Question: Updated :
with the help of <URL>;'
Trying to insert dotted/dashed lines on the layout in Google Slide. But my solution gives me straight lines and the height of the lines are limited to the slide.
This method shows how to use the insert line.
<URL>
Enum LineCategory - No any dashed/dotted type of line :
<URL>
Above 2 articles not supporting the dotted/dashed line with full layout(outside the slide).
'''
function dottedLines() {
var slide = SlidesApp.getActivePresentation();
var slideHt = slide.getPageHeight();
var slideWd = slide.getPageWidth();
var prevLeft = 0;
var prevTop = 0;
for (var i = 0; i < 3; i++) {
//Vertical lines
prevLeft = prevLeft + (slideWd / 3);
var startPoint = {
left: prevLeft,
top: 0
};
var endPoint = {
left: prevLeft,
top: slideHt
};
slide.getSlides()[0].insertLine(
SlidesApp.LineCategory.STRAIGHT,
startPoint.left,
startPoint.top,
endPoint.left,
endPoint.top
).setDashStyle(SlidesApp.DashStyle.DOT);
}
------------more script --------
------------more script --------
------------more script --------
------------more script --------
}
'''

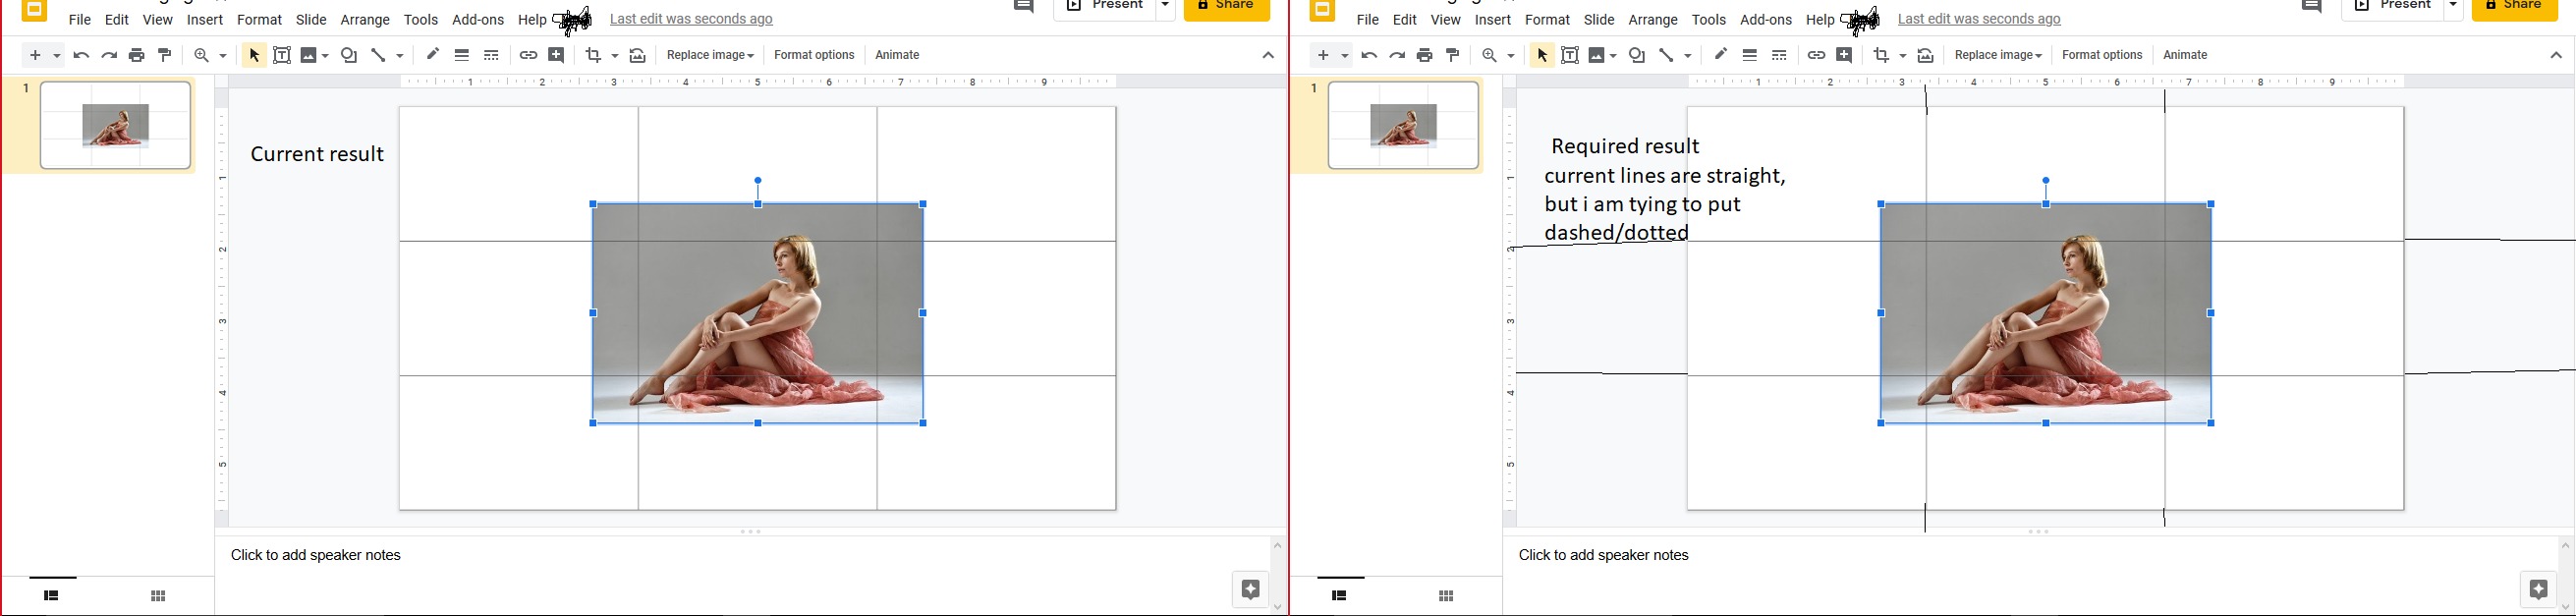
Answer: <URL> only refers to "curve" of the line- whether it is 'STRAIGHT' or 'BENT'.
To create dashed/dotted line, <URL> on the line created, which can be 'SOLID' or 'DOT' or 'DASH'